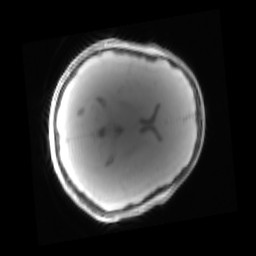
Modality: PDw
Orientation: axial
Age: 14
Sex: male
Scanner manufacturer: siemens
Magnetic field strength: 3 T
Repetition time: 0.25 s
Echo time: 0.00103 s